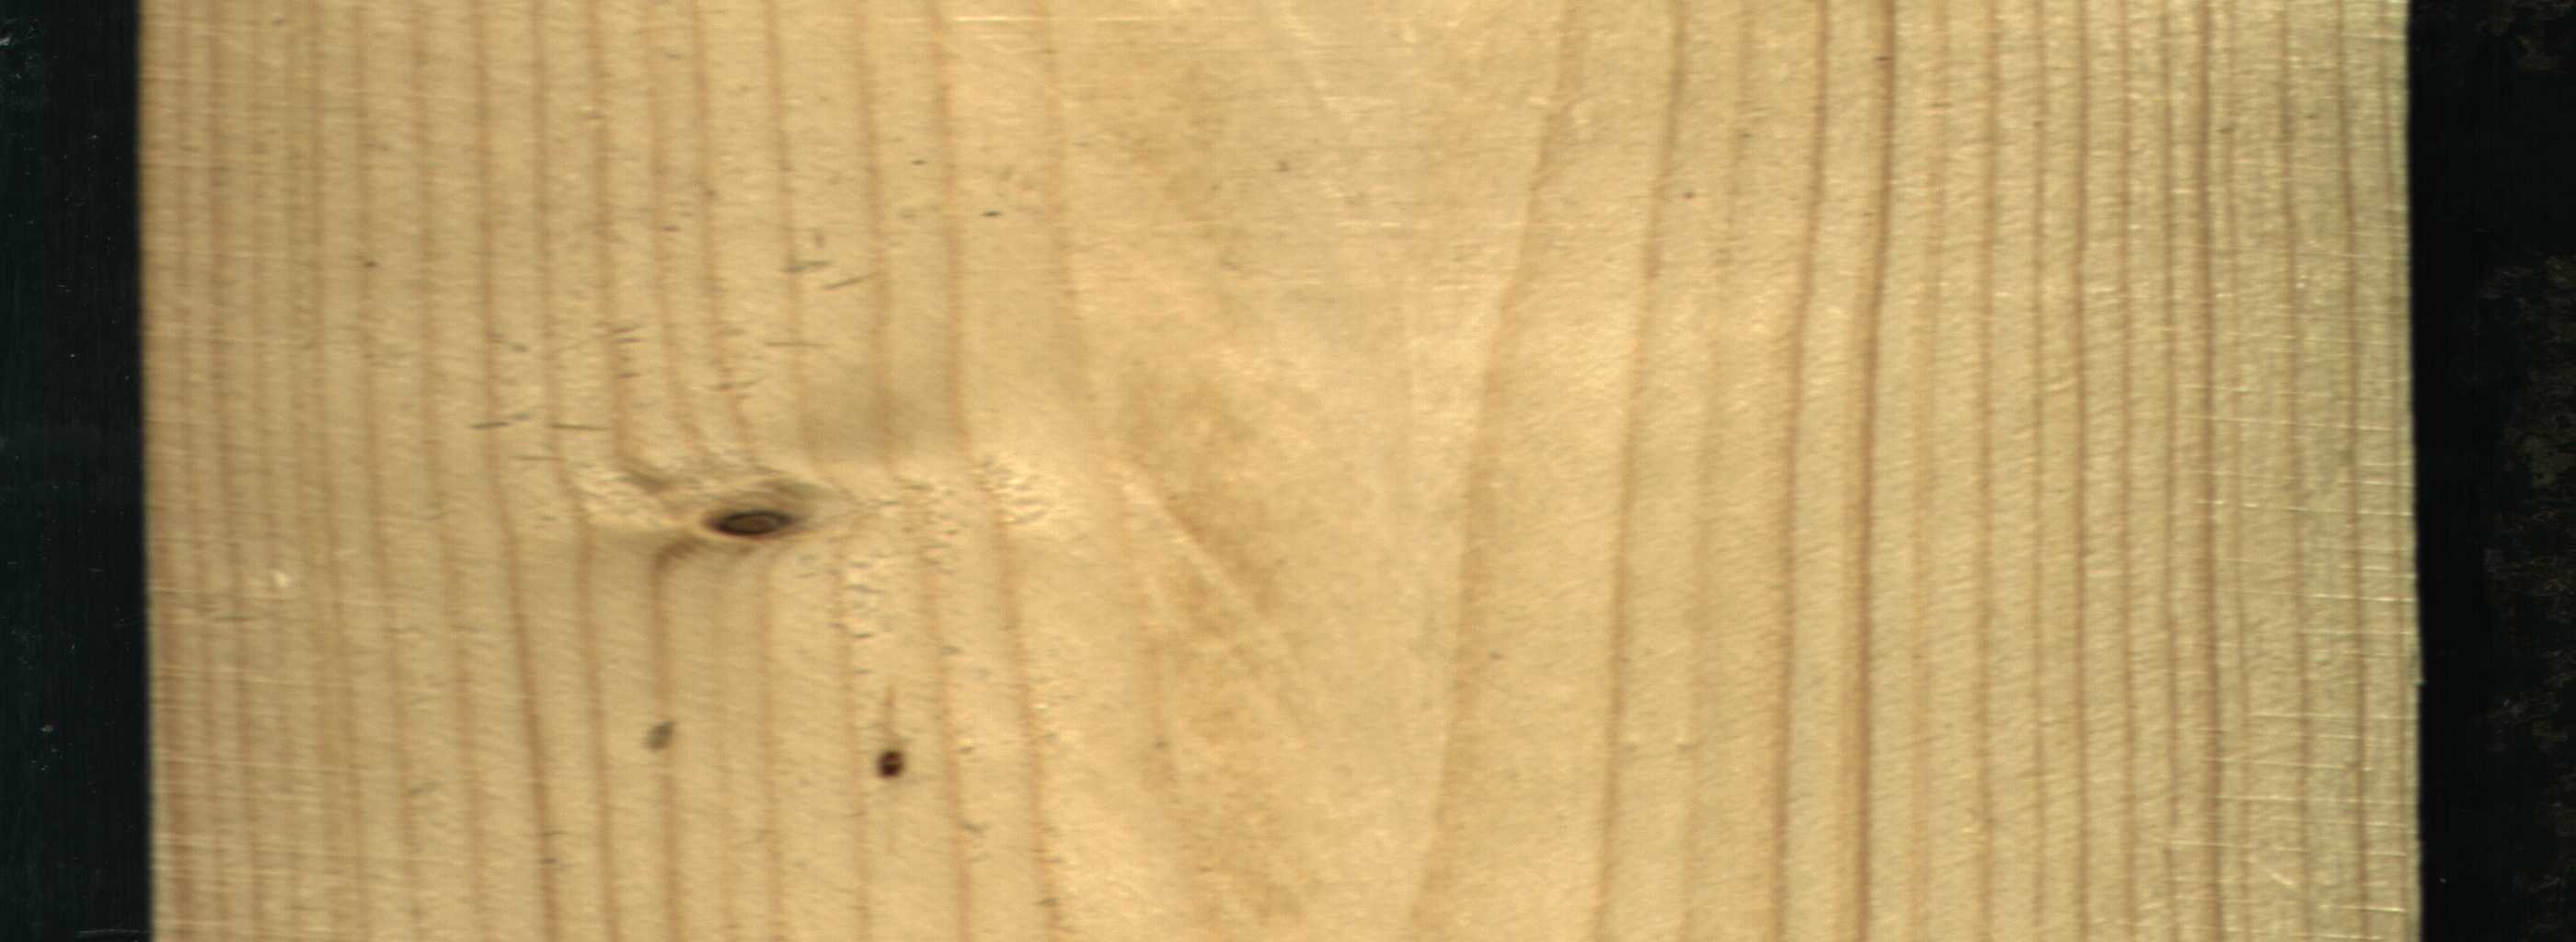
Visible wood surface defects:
resin
Dead_Knot